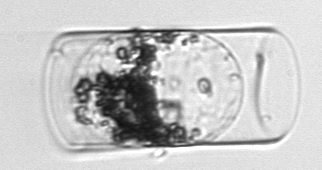
Label: Guinardia_flaccida